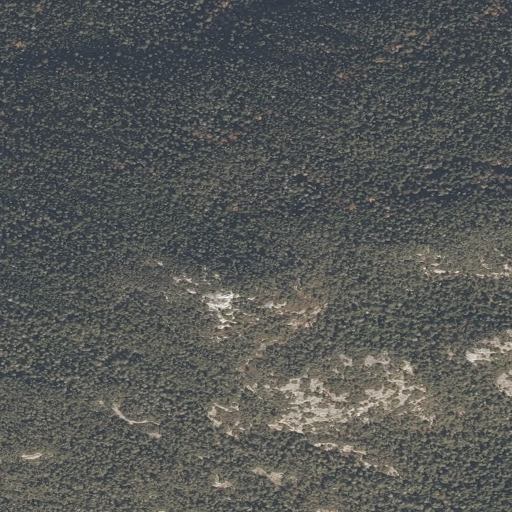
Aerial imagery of mountain in Maine named Low Aziscohos Mountain containing evergreen forest and mixed forest